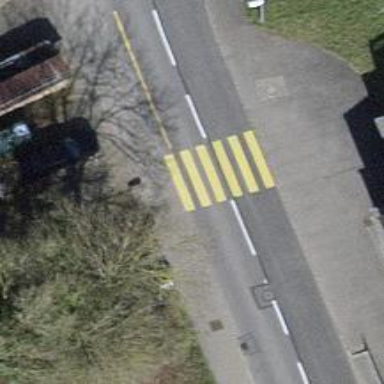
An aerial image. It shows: Sidewalk along the footway.